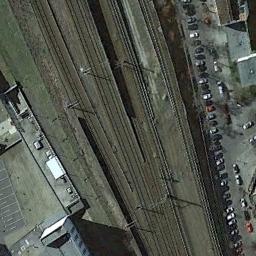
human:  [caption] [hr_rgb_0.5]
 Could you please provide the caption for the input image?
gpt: There are several buildings beside the railway .

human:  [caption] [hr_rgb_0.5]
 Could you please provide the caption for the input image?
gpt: There are several rows of buildings on one side of the railway .

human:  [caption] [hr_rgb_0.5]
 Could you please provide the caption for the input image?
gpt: The railway is next to some houses and parking lot .

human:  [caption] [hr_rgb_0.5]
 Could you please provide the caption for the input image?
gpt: These railways have two trains on the tracks and a parking lot is on one side of the railways .

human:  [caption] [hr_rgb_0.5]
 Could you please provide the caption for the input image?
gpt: There are some buildings and many cars beside the railway .